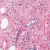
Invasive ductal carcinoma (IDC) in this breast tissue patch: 0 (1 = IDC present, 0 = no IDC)